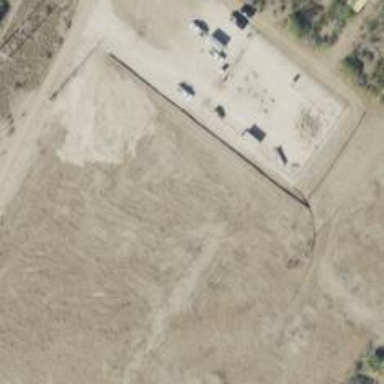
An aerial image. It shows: Substation surrounded by fence.